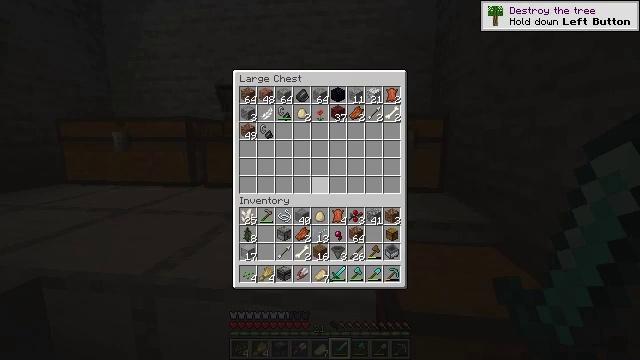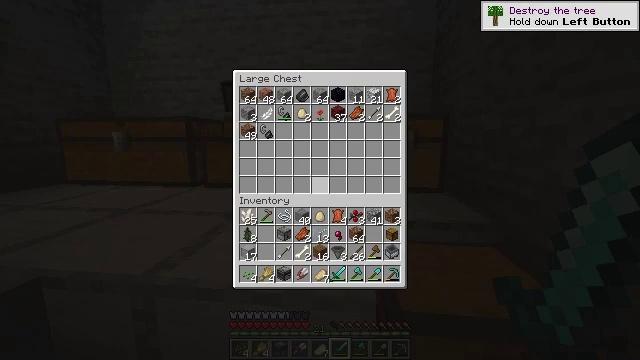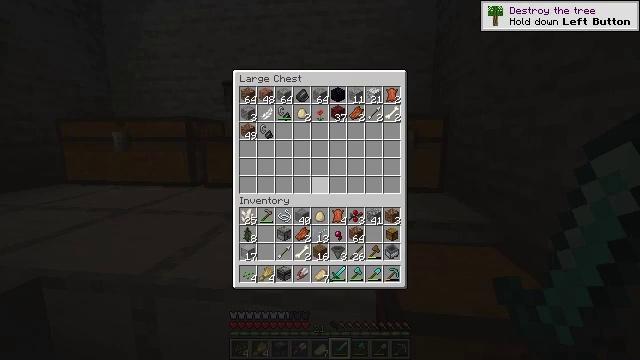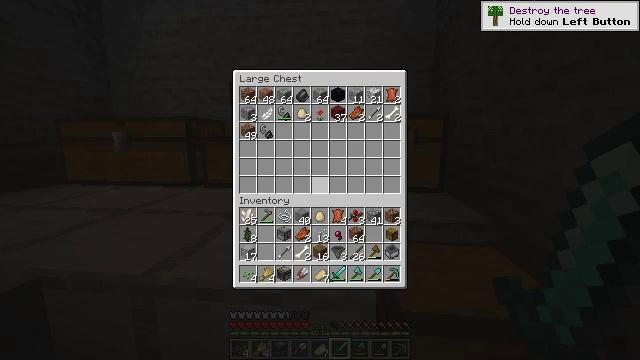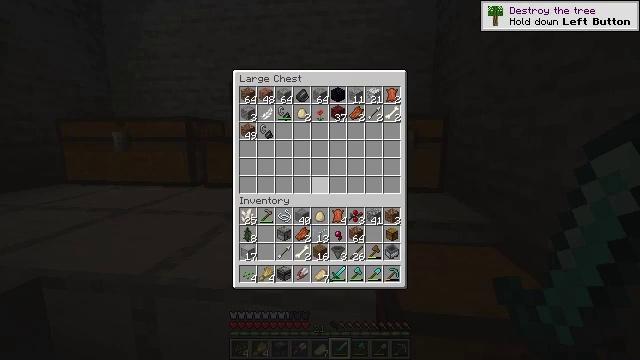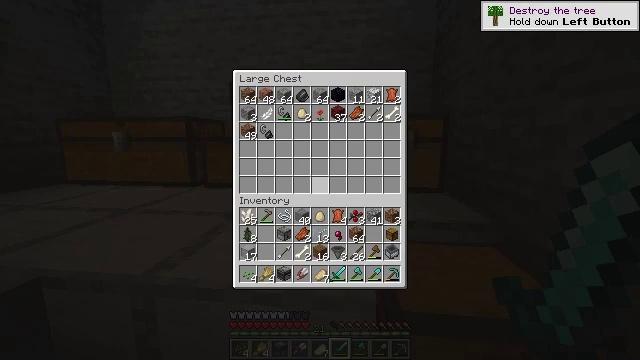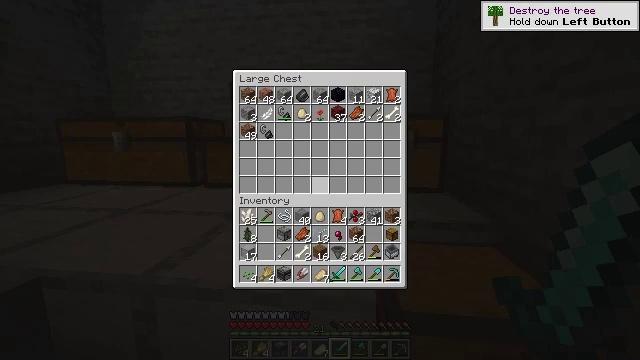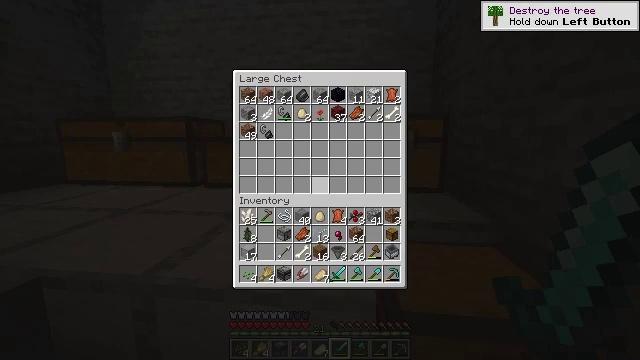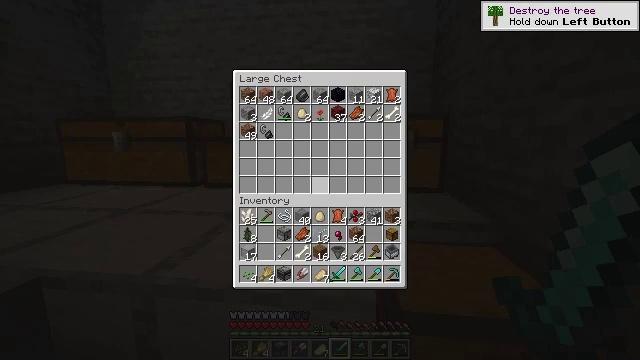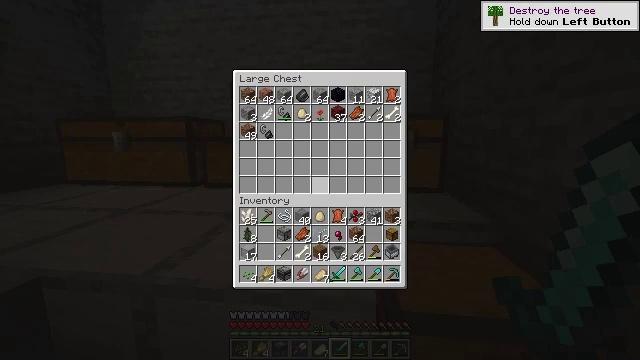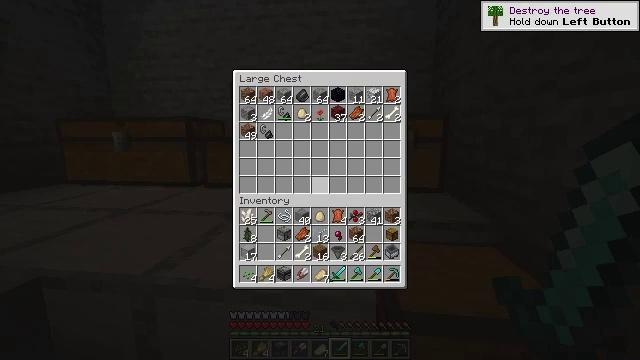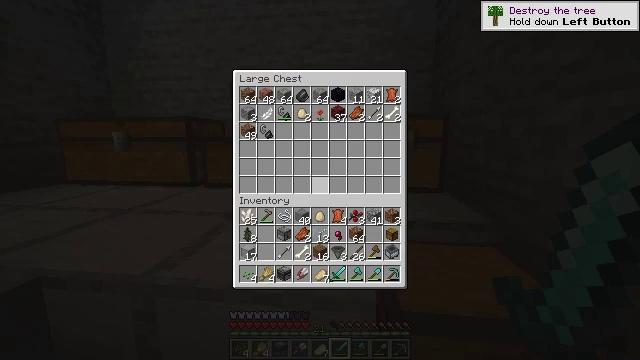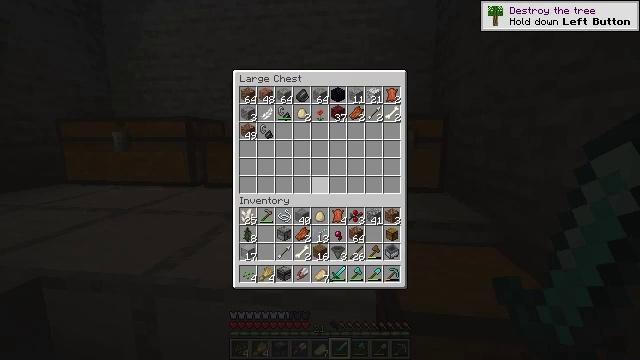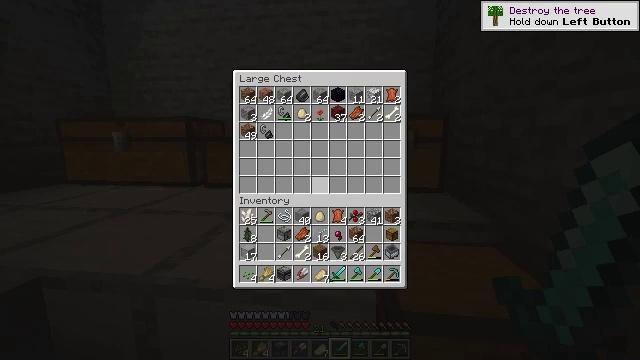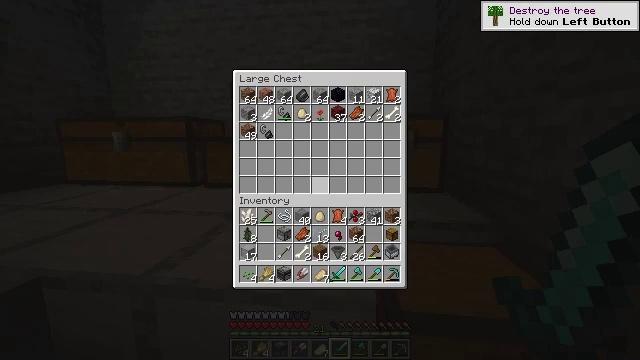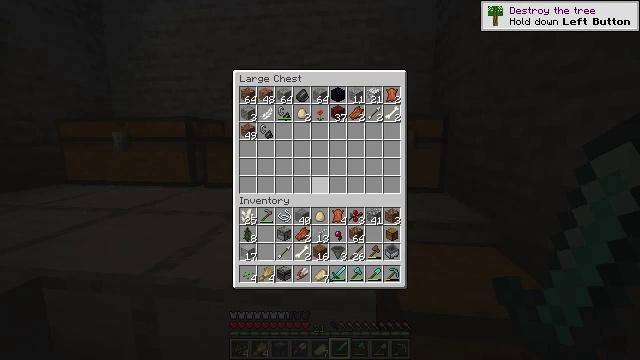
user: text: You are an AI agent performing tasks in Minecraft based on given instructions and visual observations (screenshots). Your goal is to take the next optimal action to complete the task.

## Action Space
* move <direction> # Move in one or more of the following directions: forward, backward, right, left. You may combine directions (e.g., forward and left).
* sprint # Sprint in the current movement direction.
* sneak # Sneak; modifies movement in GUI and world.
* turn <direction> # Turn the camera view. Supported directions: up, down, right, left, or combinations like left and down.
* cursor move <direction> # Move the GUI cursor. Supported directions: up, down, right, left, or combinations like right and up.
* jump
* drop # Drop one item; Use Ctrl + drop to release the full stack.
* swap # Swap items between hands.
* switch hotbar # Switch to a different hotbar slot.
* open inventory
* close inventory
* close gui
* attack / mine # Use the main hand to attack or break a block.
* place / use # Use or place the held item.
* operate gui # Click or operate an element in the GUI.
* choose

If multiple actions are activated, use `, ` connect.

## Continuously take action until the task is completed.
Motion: motion action
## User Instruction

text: craft item air
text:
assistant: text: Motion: no_op
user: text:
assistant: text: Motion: no_op
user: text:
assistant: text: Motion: no_op
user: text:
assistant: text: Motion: no_op
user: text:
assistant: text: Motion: no_op
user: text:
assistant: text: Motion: no_op
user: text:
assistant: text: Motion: no_op
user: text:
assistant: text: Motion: no_op
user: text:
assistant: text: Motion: no_op
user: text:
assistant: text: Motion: no_op
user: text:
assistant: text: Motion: no_op
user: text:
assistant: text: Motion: no_op
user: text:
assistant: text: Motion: no_op
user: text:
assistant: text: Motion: no_op
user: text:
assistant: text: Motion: no_op
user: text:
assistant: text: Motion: no_op
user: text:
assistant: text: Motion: no_op
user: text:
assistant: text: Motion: no_op
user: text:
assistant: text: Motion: no_op
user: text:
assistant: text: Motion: no_op
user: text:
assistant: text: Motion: no_op
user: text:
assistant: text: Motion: no_op
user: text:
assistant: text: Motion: no_op
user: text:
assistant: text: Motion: no_op
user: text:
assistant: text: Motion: no_op
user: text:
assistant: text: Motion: no_op
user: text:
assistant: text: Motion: no_op
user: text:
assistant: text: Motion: no_op
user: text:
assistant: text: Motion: turn left and down
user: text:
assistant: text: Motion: turn down